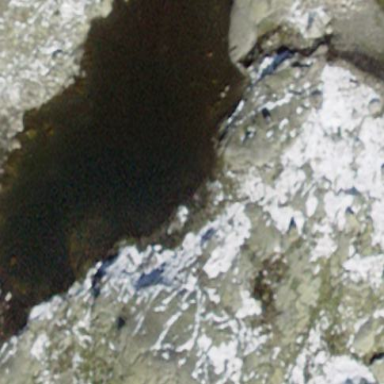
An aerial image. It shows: Lake with natural water.